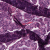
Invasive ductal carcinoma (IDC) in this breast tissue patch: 1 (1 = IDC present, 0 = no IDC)